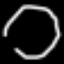
Label: octagon